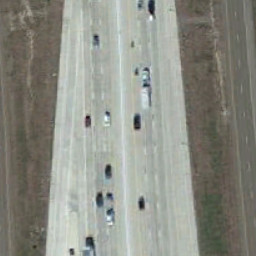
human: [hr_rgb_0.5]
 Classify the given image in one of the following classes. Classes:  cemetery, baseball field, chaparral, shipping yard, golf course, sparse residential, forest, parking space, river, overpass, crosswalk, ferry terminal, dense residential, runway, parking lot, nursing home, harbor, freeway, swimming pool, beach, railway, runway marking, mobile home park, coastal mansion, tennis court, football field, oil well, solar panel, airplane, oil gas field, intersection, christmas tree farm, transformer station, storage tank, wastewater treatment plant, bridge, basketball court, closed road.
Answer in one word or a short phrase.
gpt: freeway